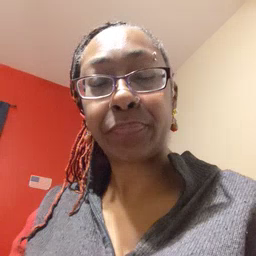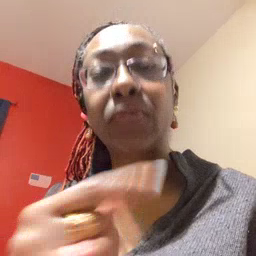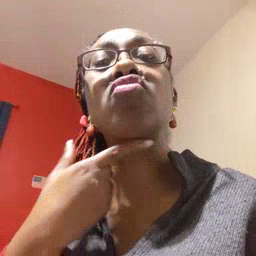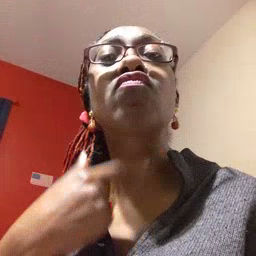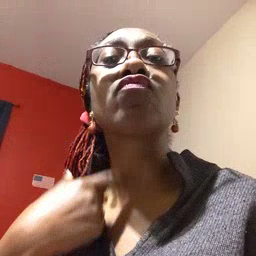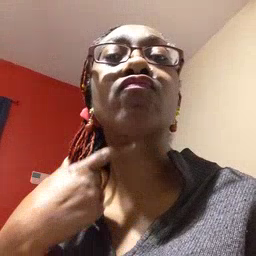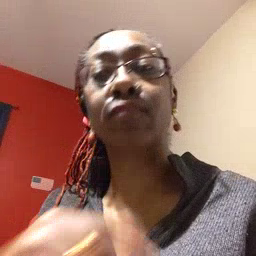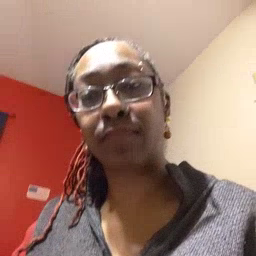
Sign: thirsty